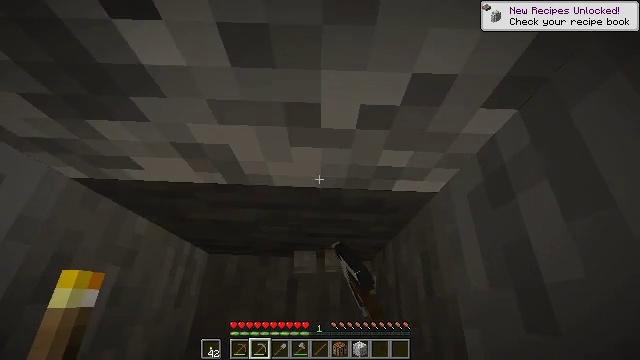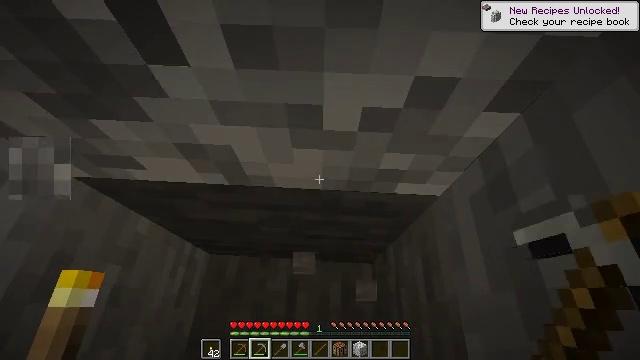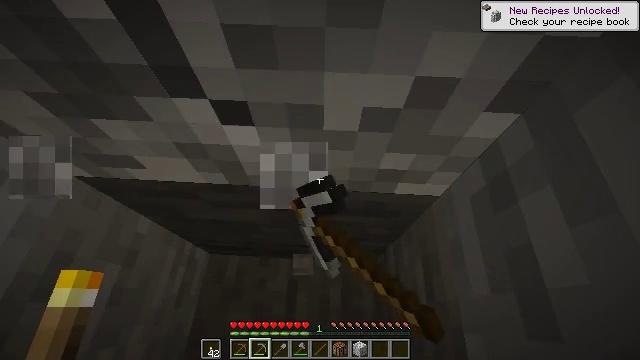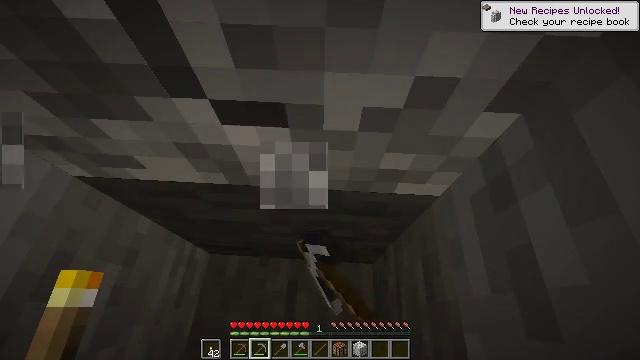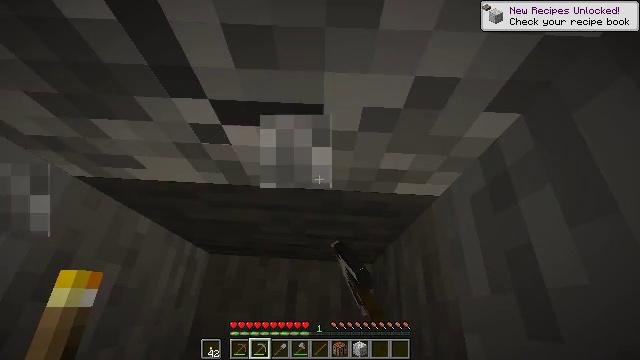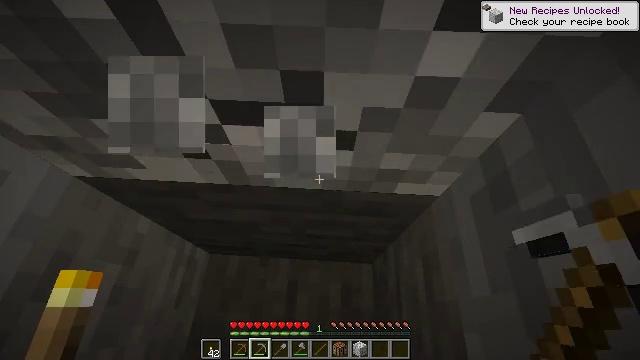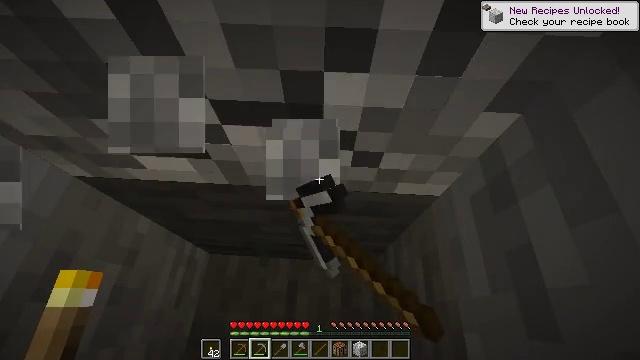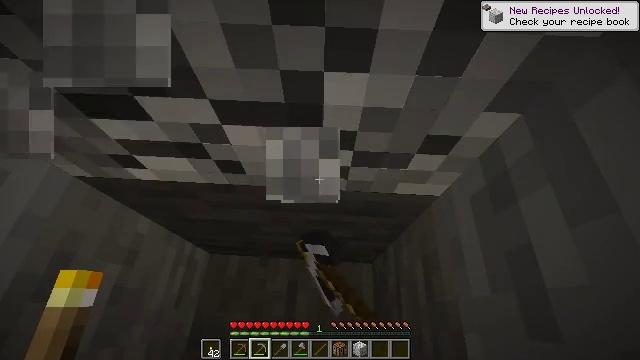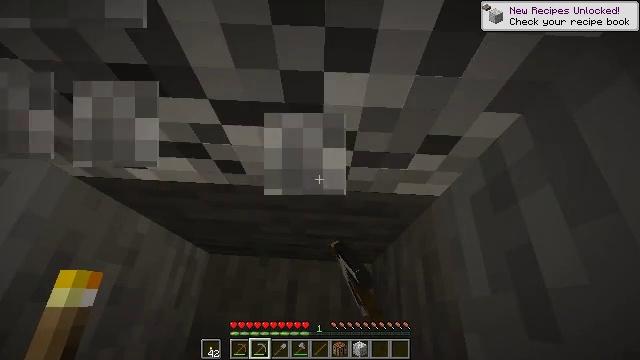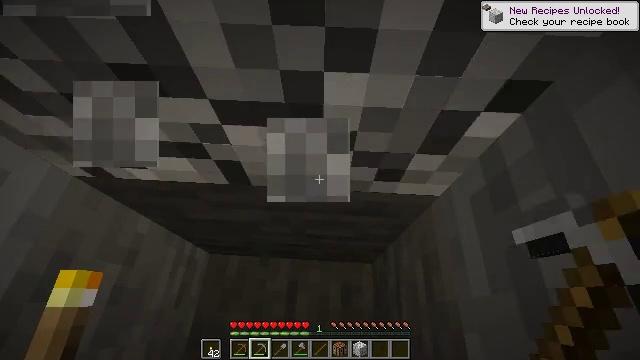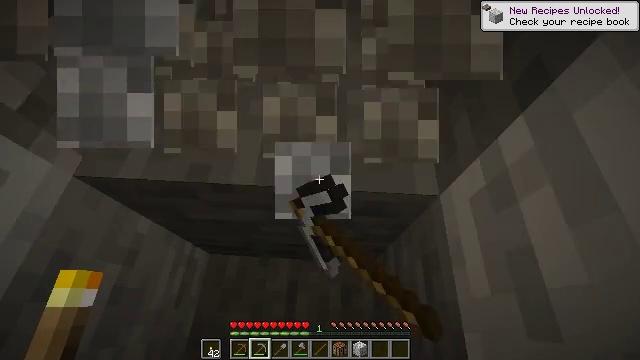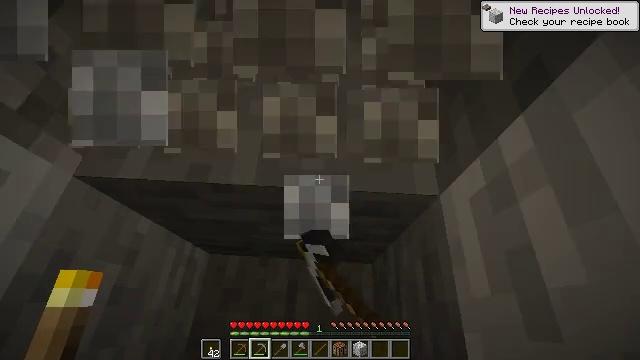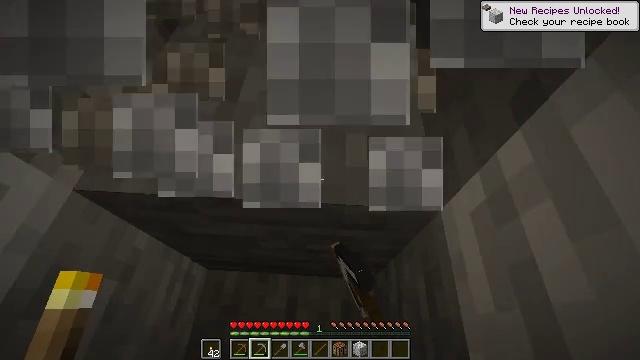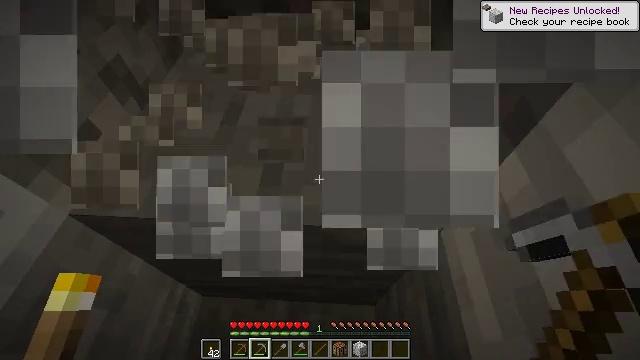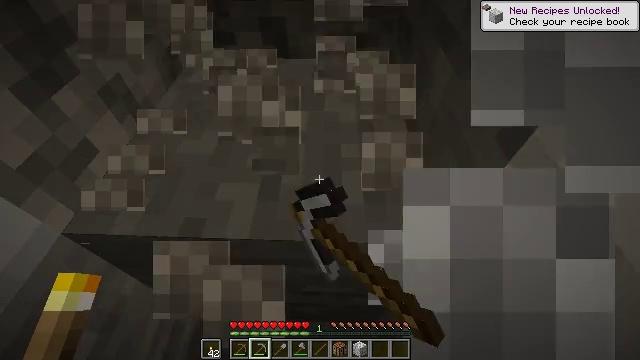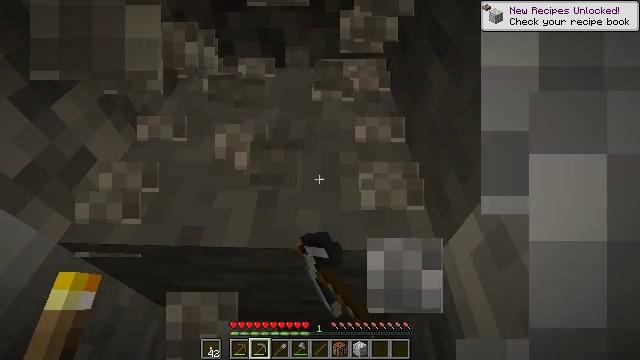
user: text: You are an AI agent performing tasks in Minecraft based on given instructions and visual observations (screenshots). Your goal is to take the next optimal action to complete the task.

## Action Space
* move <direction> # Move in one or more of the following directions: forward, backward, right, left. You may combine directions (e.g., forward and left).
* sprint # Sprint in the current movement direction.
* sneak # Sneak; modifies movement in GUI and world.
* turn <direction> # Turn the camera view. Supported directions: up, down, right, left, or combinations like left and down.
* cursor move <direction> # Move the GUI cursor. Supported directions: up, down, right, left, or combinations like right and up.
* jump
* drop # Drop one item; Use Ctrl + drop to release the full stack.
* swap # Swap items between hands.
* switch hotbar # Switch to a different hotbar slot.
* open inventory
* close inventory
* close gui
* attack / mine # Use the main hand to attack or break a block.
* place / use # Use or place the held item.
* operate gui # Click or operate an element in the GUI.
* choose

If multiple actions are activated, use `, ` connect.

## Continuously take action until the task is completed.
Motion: motion action
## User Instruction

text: Mine stone underground.
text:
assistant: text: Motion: attack / mine
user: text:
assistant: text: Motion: attack / mine
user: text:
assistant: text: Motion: attack / mine
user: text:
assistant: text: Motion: attack / mine
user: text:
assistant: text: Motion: attack / mine
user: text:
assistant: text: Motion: attack / mine
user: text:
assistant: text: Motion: attack / mine
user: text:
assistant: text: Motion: attack / mine
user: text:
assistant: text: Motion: attack / mine
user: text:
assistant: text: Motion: attack / mine
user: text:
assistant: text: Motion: attack / mine
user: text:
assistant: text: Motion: turn up, attack / mine
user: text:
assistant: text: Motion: turn up, attack / mine
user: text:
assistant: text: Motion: turn up, attack / mine
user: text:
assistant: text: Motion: turn up, attack / mine
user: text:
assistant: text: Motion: attack / mine
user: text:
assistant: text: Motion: attack / mine
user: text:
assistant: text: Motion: attack / mine
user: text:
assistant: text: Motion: attack / mine
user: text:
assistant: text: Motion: attack / mine
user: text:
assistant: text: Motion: attack / mine
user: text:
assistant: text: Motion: attack / mine
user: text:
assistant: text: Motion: attack / mine
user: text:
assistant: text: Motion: attack / mine
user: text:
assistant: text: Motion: attack / mine
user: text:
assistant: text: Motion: attack / mine
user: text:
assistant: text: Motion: attack / mine
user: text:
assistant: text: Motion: attack / mine
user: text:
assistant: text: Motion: attack / mine
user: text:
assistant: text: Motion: attack / mine